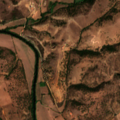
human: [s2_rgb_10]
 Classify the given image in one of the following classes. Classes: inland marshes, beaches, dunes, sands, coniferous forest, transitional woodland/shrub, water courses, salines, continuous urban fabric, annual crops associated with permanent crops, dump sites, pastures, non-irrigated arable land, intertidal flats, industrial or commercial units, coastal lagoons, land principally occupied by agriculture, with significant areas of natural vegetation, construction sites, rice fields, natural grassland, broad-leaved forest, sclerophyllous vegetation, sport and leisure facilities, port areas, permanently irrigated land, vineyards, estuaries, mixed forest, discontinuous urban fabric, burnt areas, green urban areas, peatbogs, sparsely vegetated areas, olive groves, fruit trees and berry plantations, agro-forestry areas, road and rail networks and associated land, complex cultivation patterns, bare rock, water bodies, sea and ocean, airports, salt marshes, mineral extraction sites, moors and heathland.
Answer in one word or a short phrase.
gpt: non-irrigated arable land, permanently irrigated land, complex cultivation patterns, land principally occupied by agriculture, with significant areas of natural vegetation, agro-forestry areas